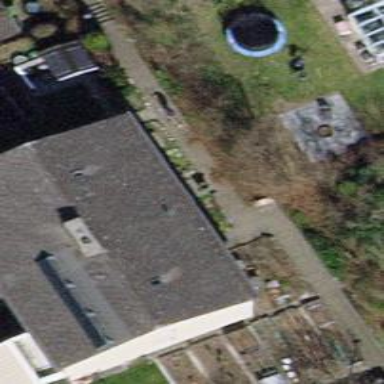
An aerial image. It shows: Building with tile roof.